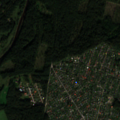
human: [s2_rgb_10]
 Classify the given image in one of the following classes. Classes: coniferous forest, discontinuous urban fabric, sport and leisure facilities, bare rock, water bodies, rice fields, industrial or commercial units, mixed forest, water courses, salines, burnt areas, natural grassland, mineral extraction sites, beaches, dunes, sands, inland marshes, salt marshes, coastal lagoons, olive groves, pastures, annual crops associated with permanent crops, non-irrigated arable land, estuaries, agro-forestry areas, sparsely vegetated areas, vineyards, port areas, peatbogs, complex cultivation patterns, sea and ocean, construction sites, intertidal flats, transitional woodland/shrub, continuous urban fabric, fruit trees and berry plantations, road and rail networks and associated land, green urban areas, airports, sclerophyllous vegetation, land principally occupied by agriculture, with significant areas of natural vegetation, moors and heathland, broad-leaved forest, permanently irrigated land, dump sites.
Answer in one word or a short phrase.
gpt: discontinuous urban fabric, complex cultivation patterns, land principally occupied by agriculture, with significant areas of natural vegetation, coniferous forest, mixed forest